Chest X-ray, PA view. Patient: 52 years old, sex M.
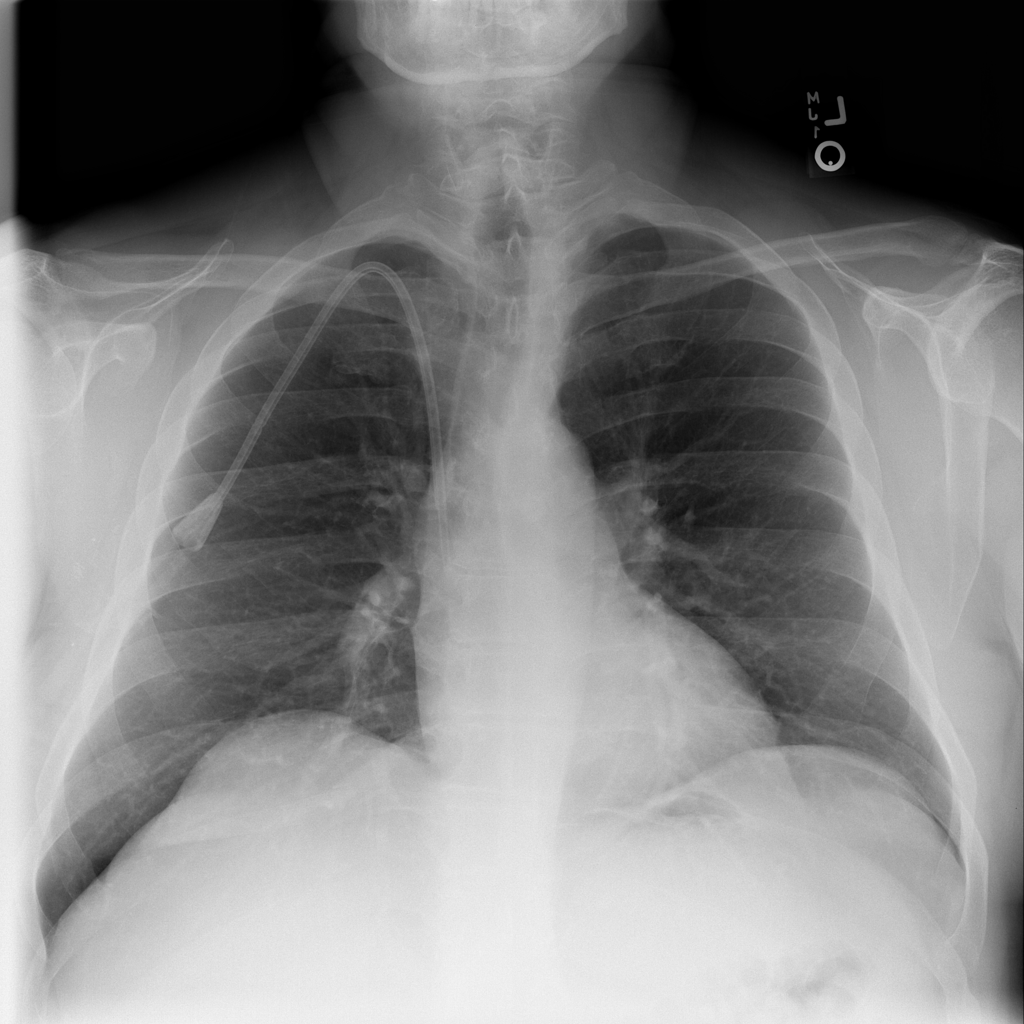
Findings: No Finding